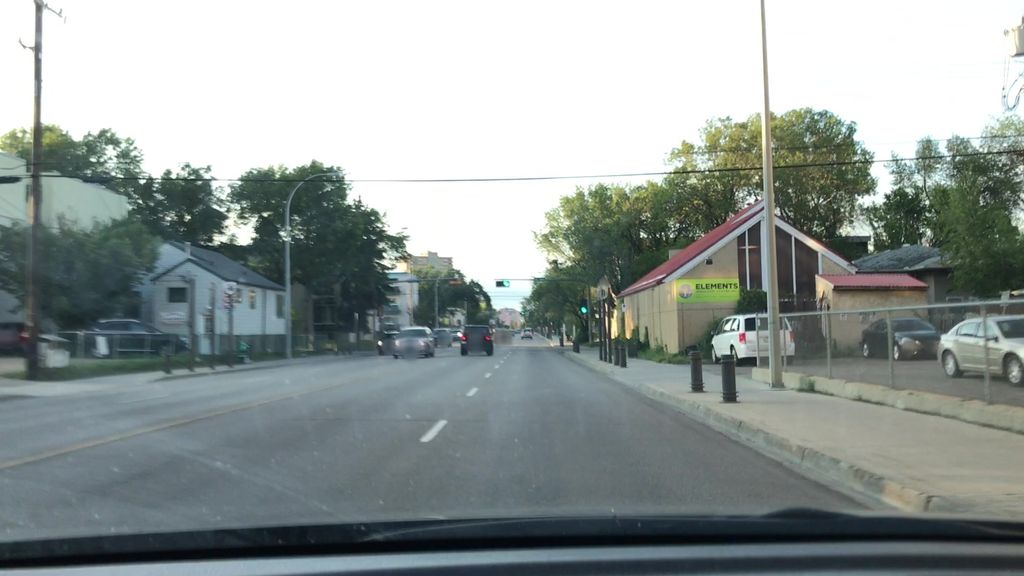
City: edmonton